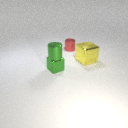
small red metal cylinder behind small green metal cube